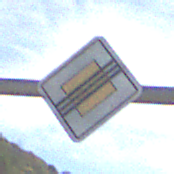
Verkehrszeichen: EndeVorfahrtsstrasse
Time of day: MorningAfternoon
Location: Outdoor (RoadRail)
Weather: PartlyCloudy
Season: NotSpecified
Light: Natural